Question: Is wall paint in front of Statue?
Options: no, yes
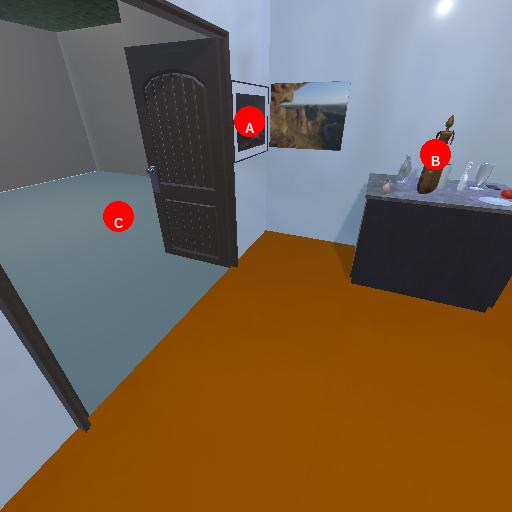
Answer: no